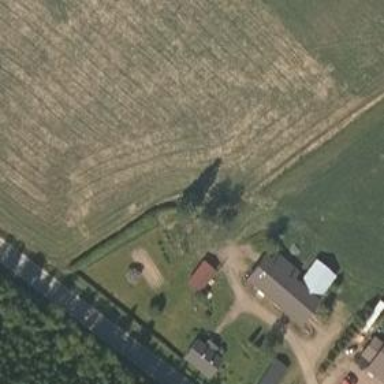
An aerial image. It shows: Farmyard area.